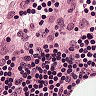
Metastatic tissue present: no